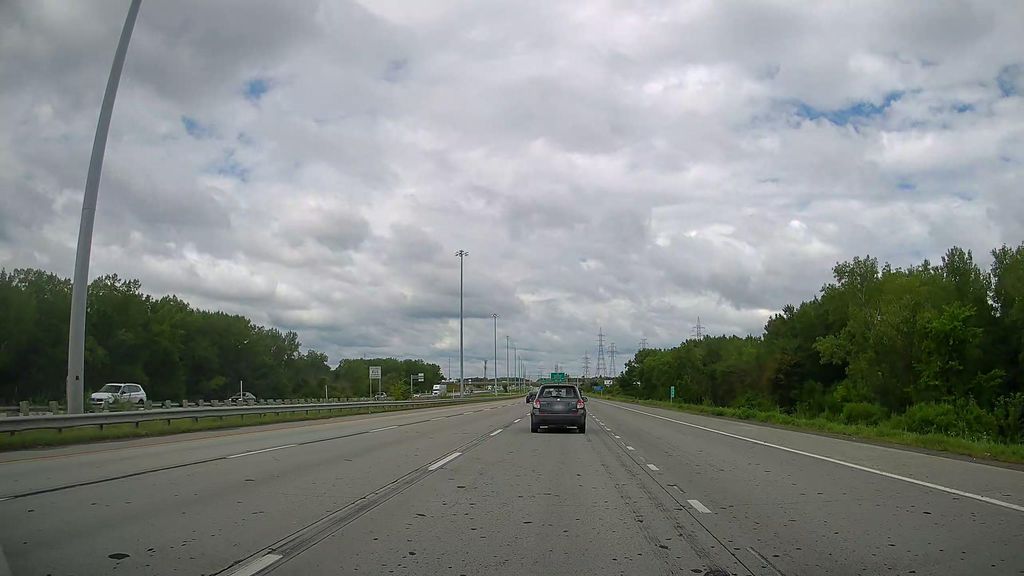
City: montreal